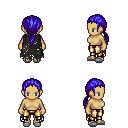
a pixel art fantasy rpg character, female body template, human, tanned skin, black tattered cape, gold greaves, blue ponytail hairstyle, white slippers, four views (front, back, left, right), 2x2 character sprite sheet, small pixel art, hard edges, no anti-aliasing